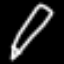
Label: pencil